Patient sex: M
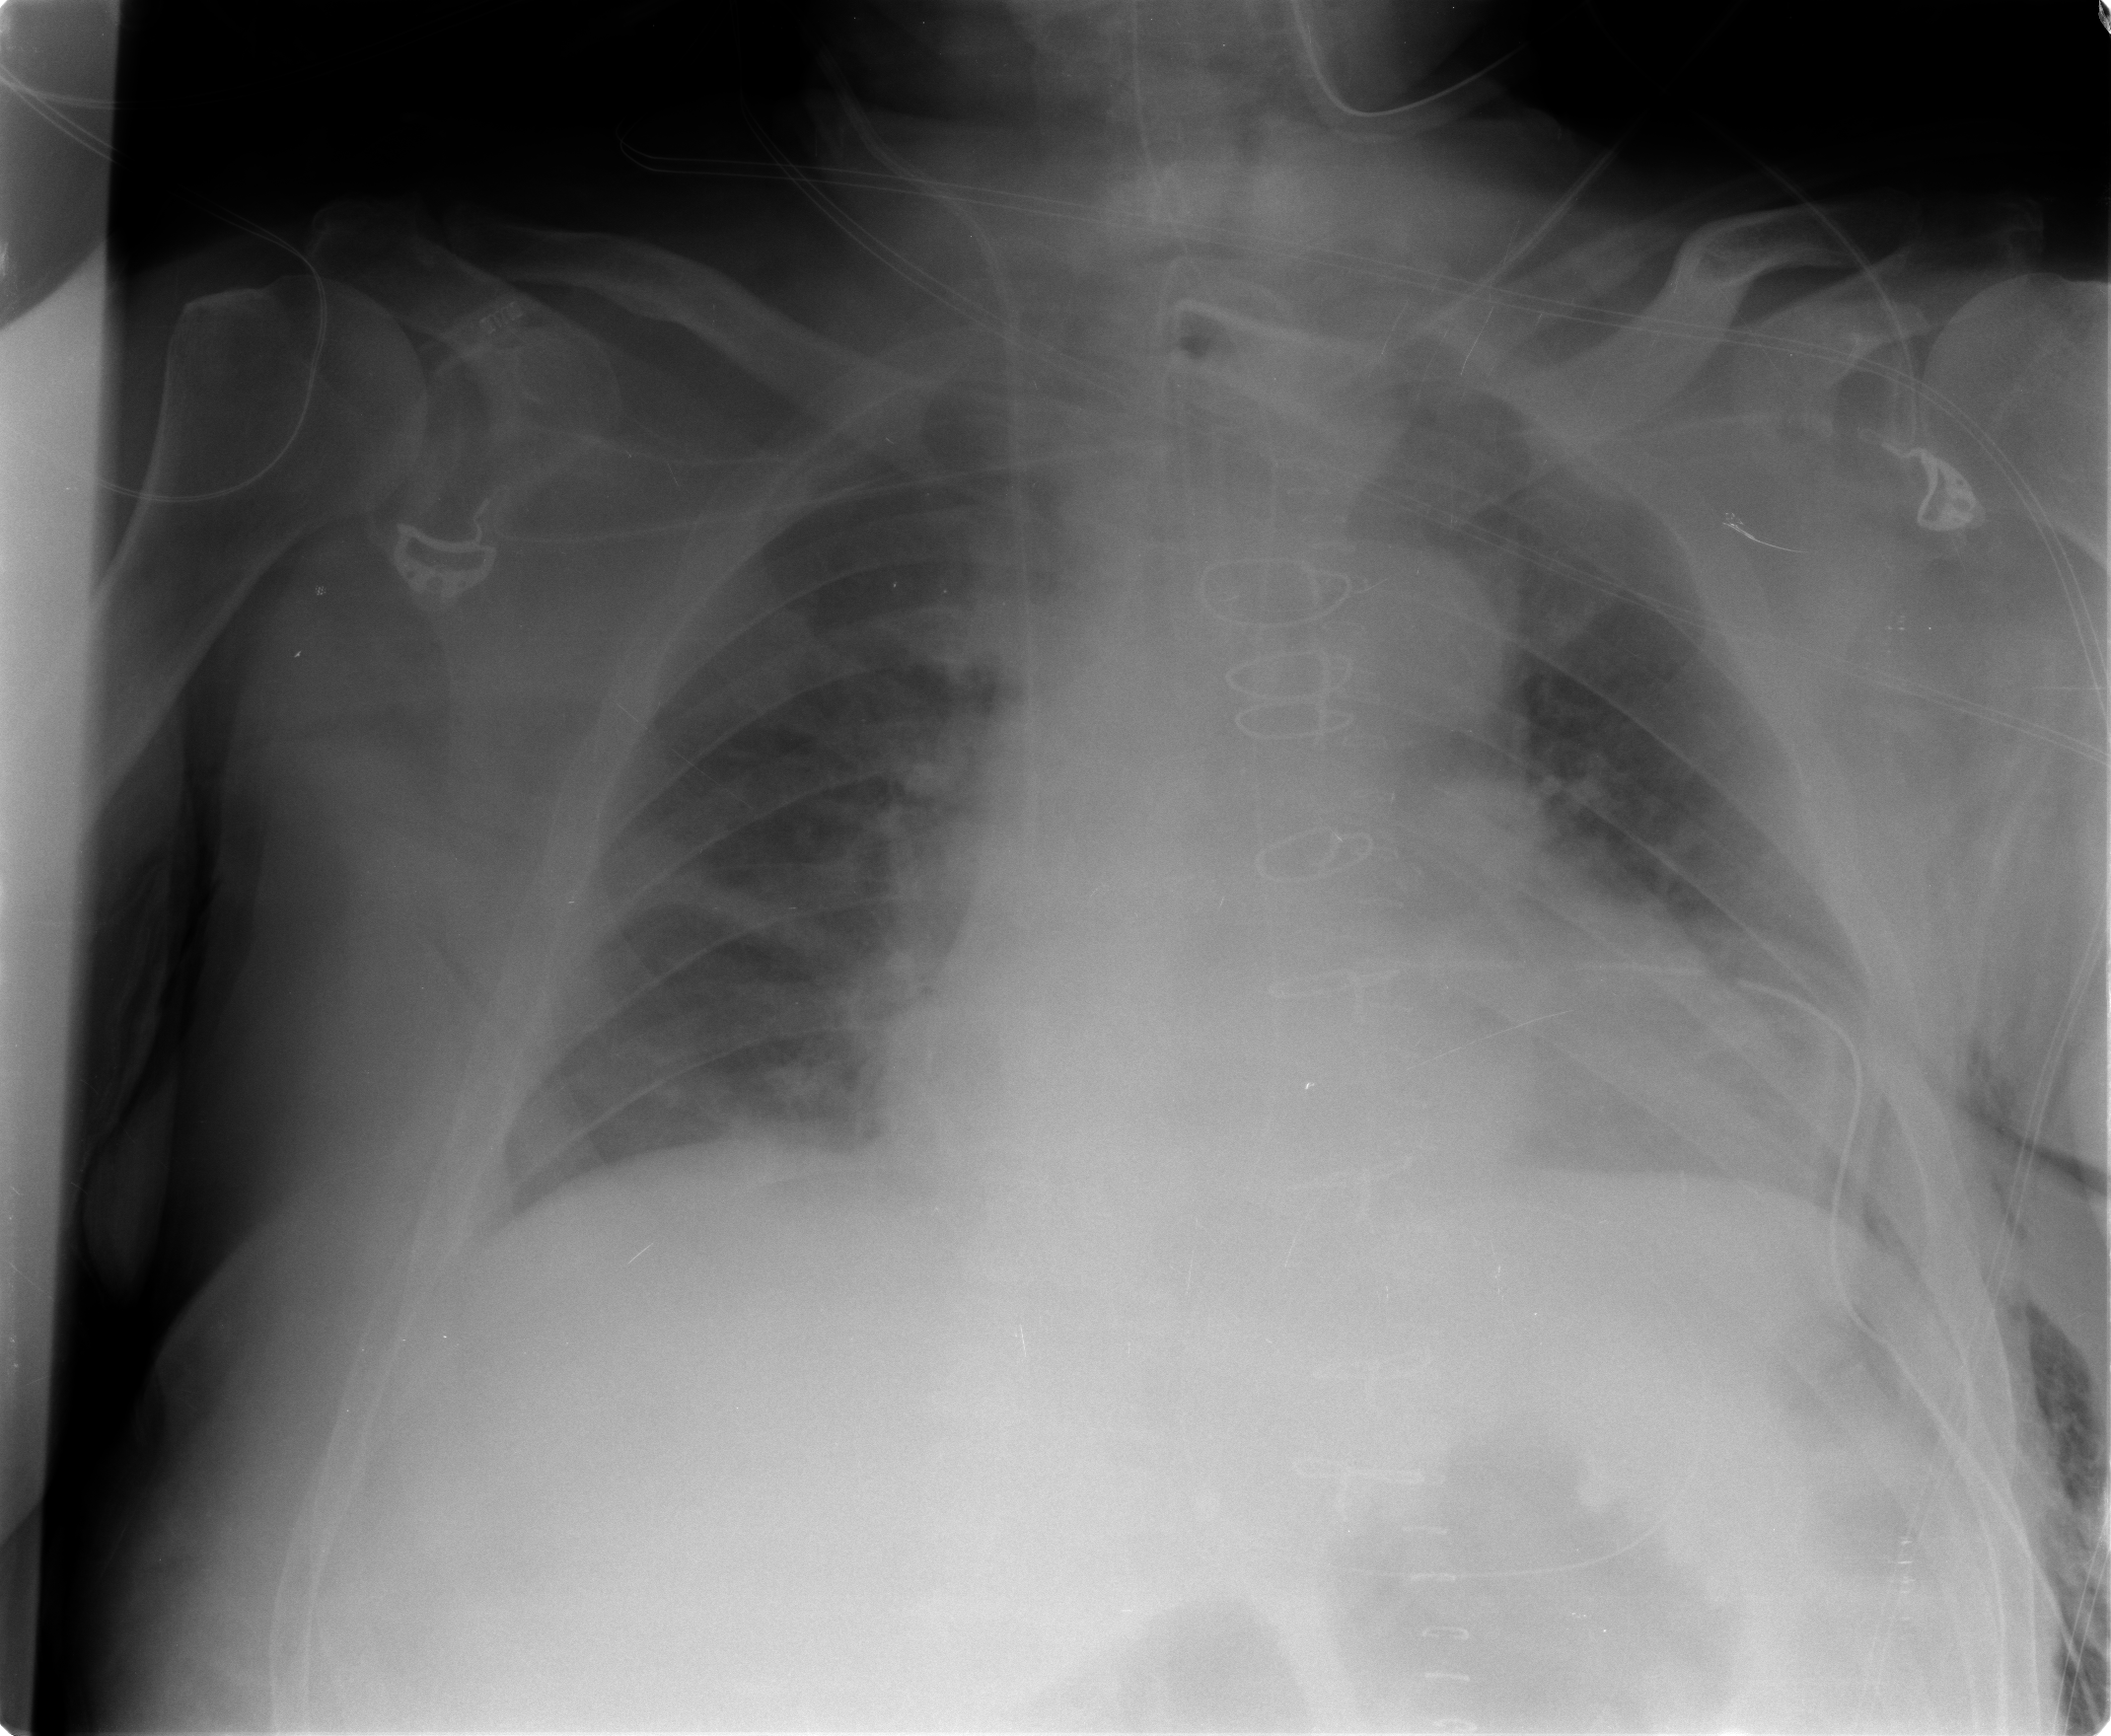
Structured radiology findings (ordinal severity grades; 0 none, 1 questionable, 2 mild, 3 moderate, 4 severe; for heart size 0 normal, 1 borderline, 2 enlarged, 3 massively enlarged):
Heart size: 2
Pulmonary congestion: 2
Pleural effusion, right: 0
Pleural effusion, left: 2
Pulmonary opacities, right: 0
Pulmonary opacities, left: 1
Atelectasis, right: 2
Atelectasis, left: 3